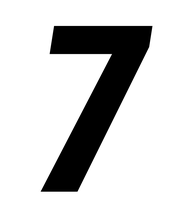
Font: Roboto-Italic_Condensed_ExtraBold_Italic